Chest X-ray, PA view. Patient: 67 years old, sex M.
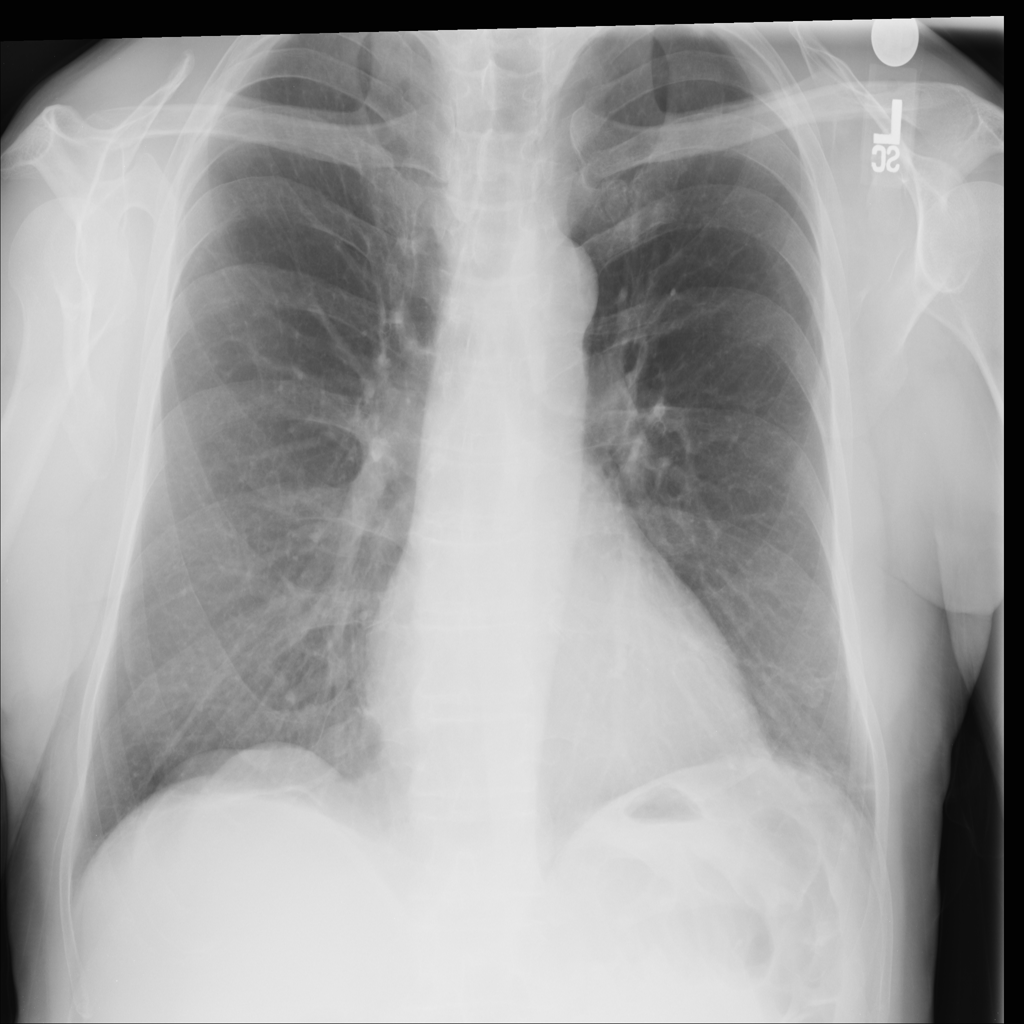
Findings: No Finding